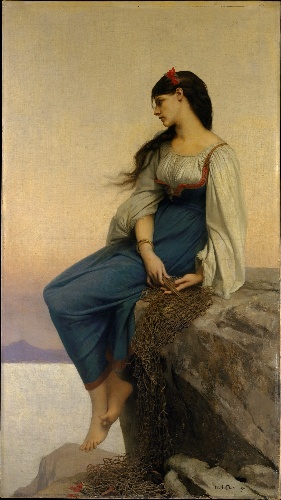
Title: Graziella
Artist: Jules-Joseph Lefebvre
Artist bio: French, Tournan 1836–1912 Paris
Date: 1878
Object type: Painting
Classification: Paintings
Medium: Oil on canvas
Dimensions: 78 3/4 x 44 1/4 in. (200 x 112.4 cm)
Department: European Paintings
Credit line: Catharine Lorillard Wolfe Collection, Bequest of Catharine Lorillard Wolfe, 1887
Accession year: 1887
Repository: Metropolitan Museum of Art, New York, NY
Tags: Profiles|Women